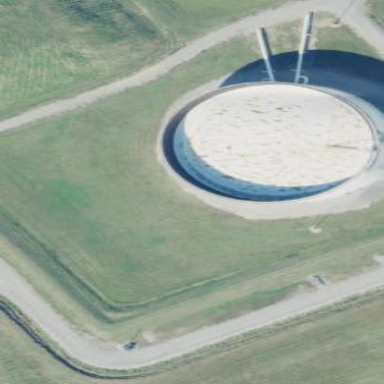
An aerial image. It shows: Storage tank which is man-made and housed in building.